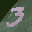
Label: 3